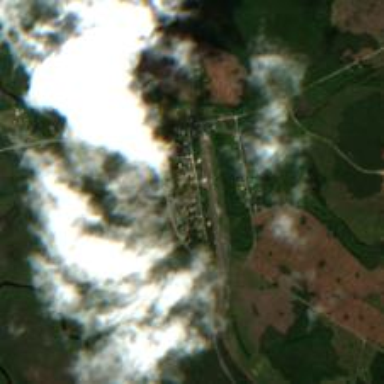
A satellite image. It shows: Village.